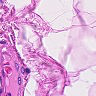
Metastatic tissue present: no